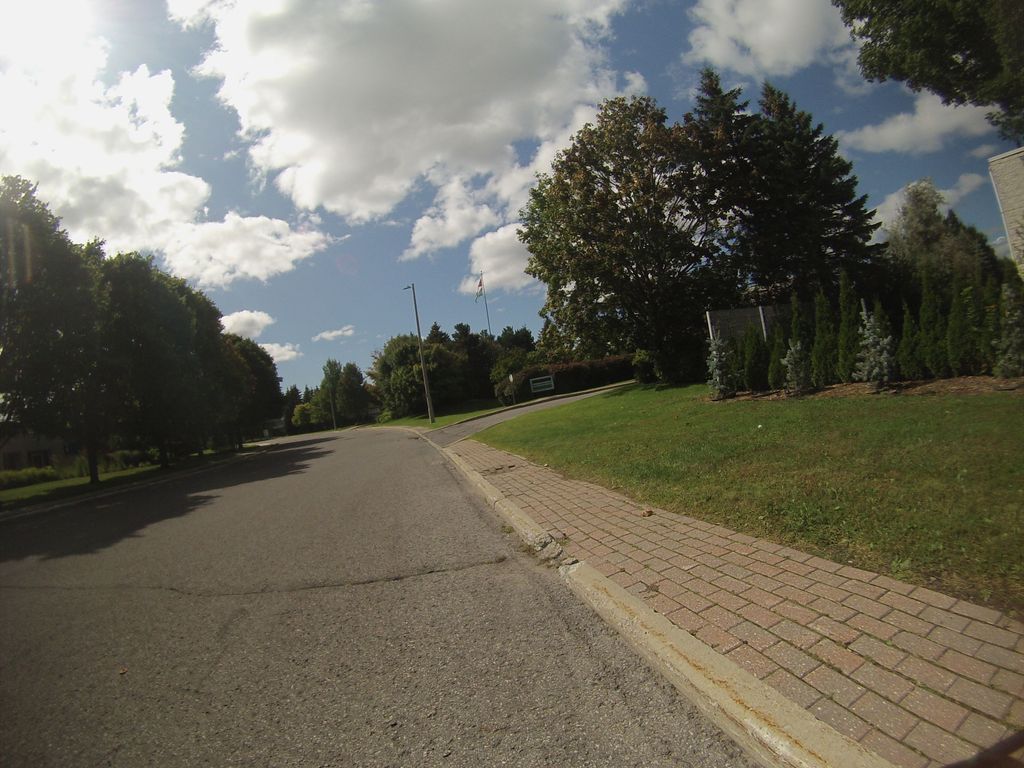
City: ottawa-gatineau